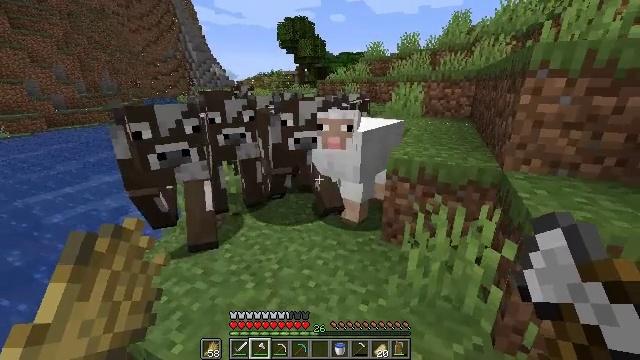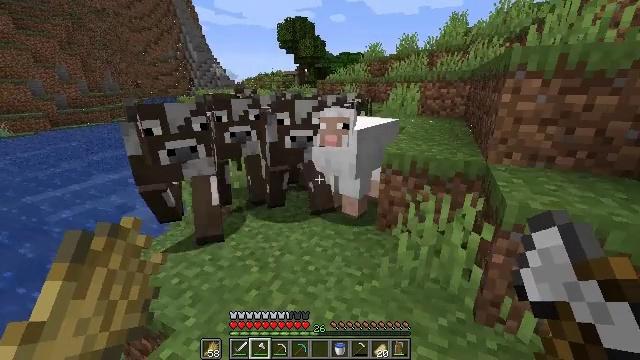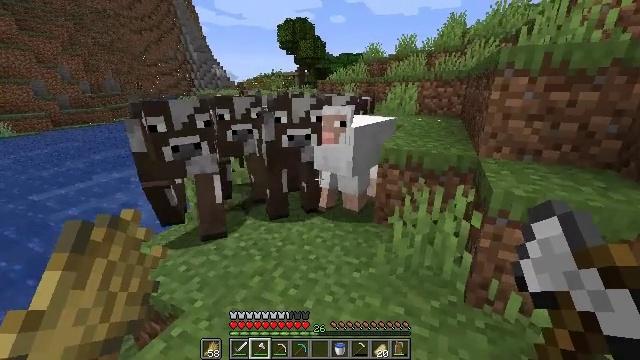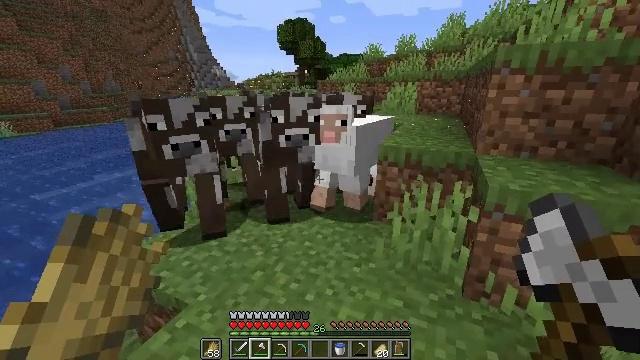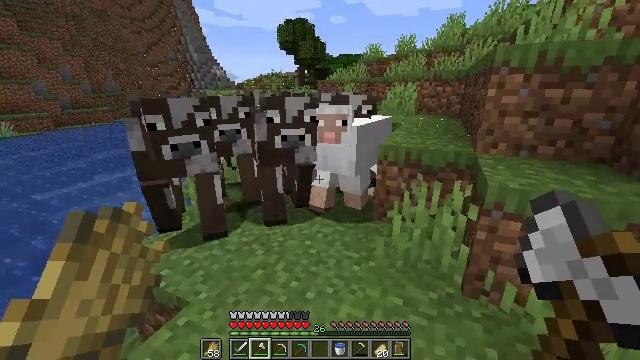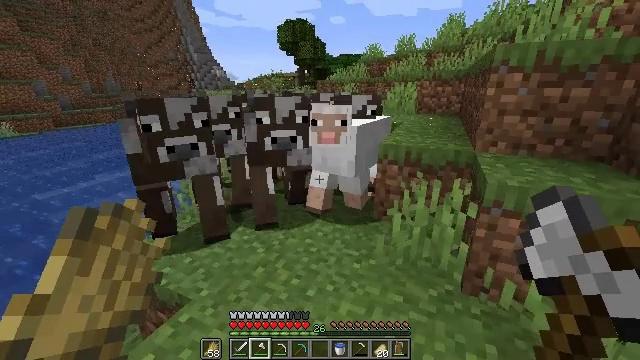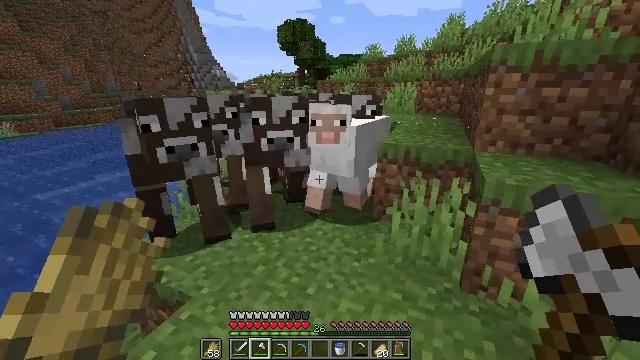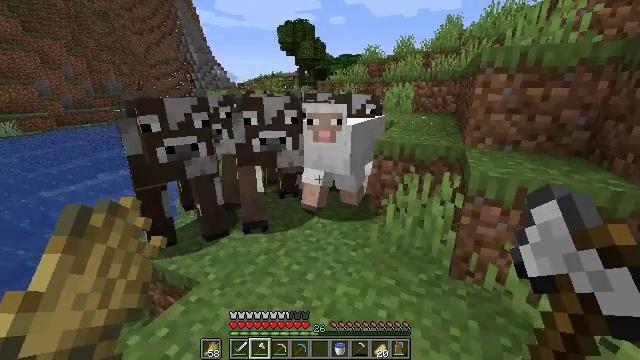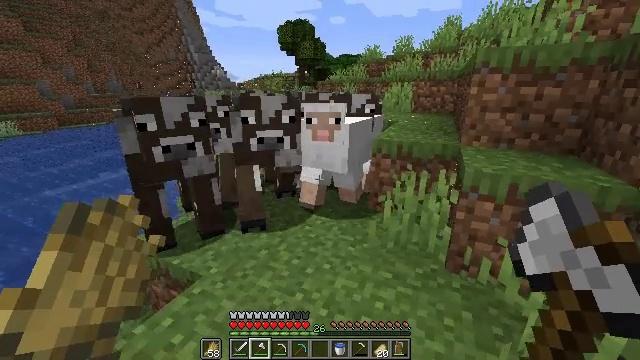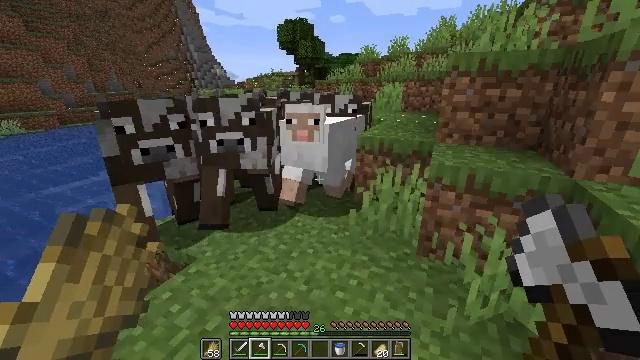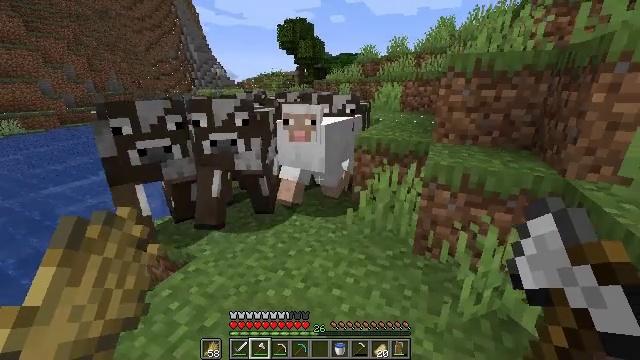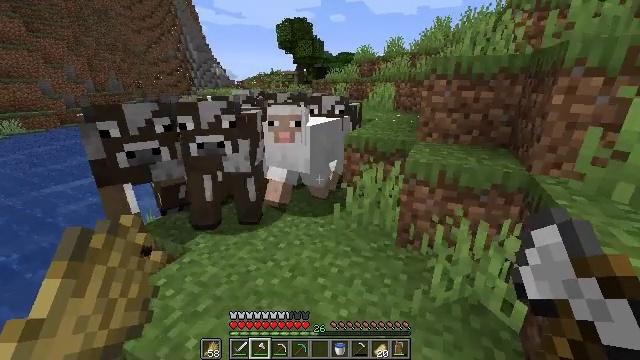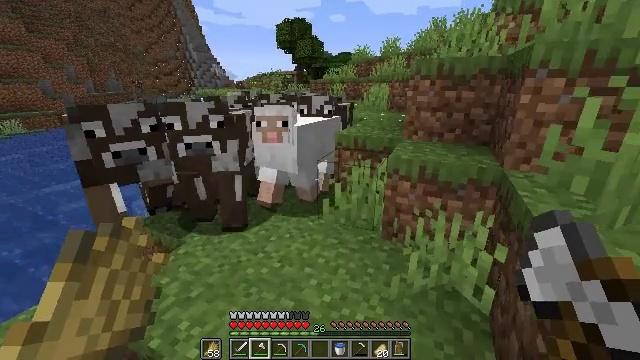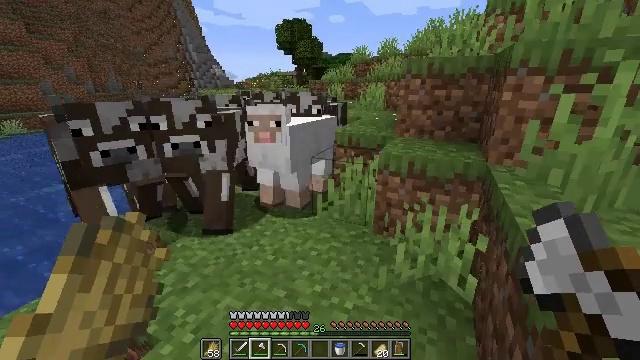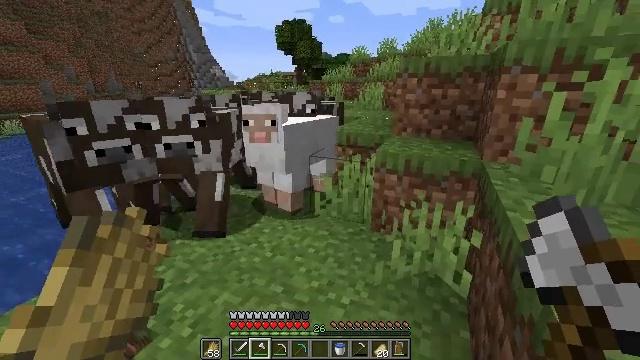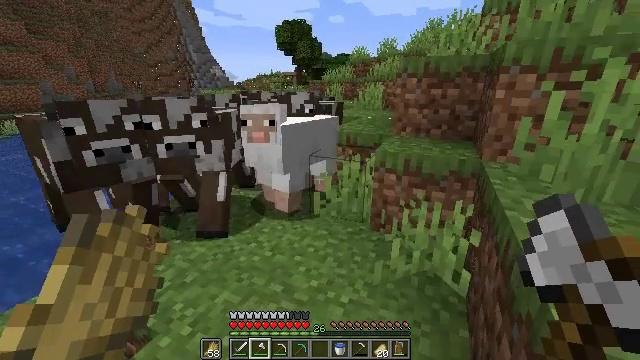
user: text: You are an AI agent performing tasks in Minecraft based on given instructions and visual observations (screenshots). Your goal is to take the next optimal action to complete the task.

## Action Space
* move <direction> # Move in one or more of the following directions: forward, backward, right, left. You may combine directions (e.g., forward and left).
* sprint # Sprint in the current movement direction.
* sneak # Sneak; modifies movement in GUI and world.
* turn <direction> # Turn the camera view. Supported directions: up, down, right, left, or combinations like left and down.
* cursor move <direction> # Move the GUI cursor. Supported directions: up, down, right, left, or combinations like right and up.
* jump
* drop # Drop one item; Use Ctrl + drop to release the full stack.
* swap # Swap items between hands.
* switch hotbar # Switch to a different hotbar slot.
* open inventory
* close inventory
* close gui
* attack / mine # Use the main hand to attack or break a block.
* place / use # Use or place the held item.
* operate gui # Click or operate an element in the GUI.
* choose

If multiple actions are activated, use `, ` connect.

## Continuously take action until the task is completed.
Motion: motion action
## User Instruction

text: Mine the birch fence to collect it.
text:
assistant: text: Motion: no_op
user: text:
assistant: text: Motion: no_op
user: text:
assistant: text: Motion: no_op
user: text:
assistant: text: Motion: no_op
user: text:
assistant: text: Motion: no_op
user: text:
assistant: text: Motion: move back
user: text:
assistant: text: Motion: move back
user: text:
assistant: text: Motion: move back and move right
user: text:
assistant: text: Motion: move back and move right
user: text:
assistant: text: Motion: move back and move right
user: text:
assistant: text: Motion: move back and move right
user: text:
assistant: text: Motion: no_op
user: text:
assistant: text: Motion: no_op
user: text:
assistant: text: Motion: no_op
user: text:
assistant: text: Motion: no_op
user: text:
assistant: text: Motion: turn left and down
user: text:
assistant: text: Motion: turn left and down
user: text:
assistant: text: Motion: turn left and down
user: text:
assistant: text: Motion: move back, turn left
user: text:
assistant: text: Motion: move back
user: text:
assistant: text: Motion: move back and move left
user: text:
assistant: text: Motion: move back and move left
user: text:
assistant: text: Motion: move back and move left, turn right
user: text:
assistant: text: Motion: move back, turn right
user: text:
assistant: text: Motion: move back, turn right
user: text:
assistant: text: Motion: move back
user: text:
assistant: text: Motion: move back, turn right
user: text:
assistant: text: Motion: turn right
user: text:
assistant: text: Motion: turn right
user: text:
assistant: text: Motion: turn right and down